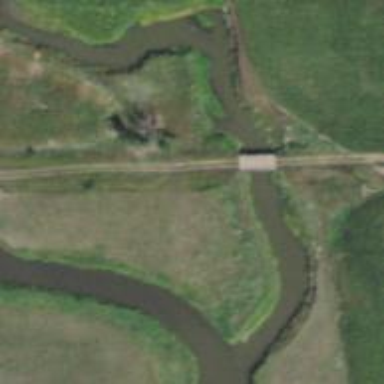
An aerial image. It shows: Track road on bridge.